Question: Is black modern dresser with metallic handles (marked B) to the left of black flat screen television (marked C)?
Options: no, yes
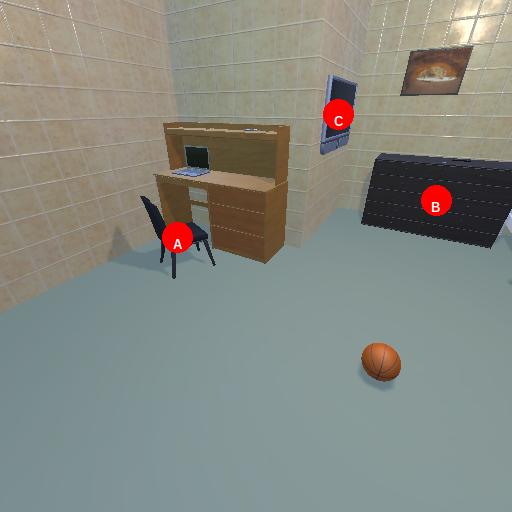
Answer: no